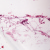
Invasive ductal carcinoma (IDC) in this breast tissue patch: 0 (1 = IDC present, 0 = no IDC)